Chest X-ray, PA view. Patient: 58 years old, sex M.
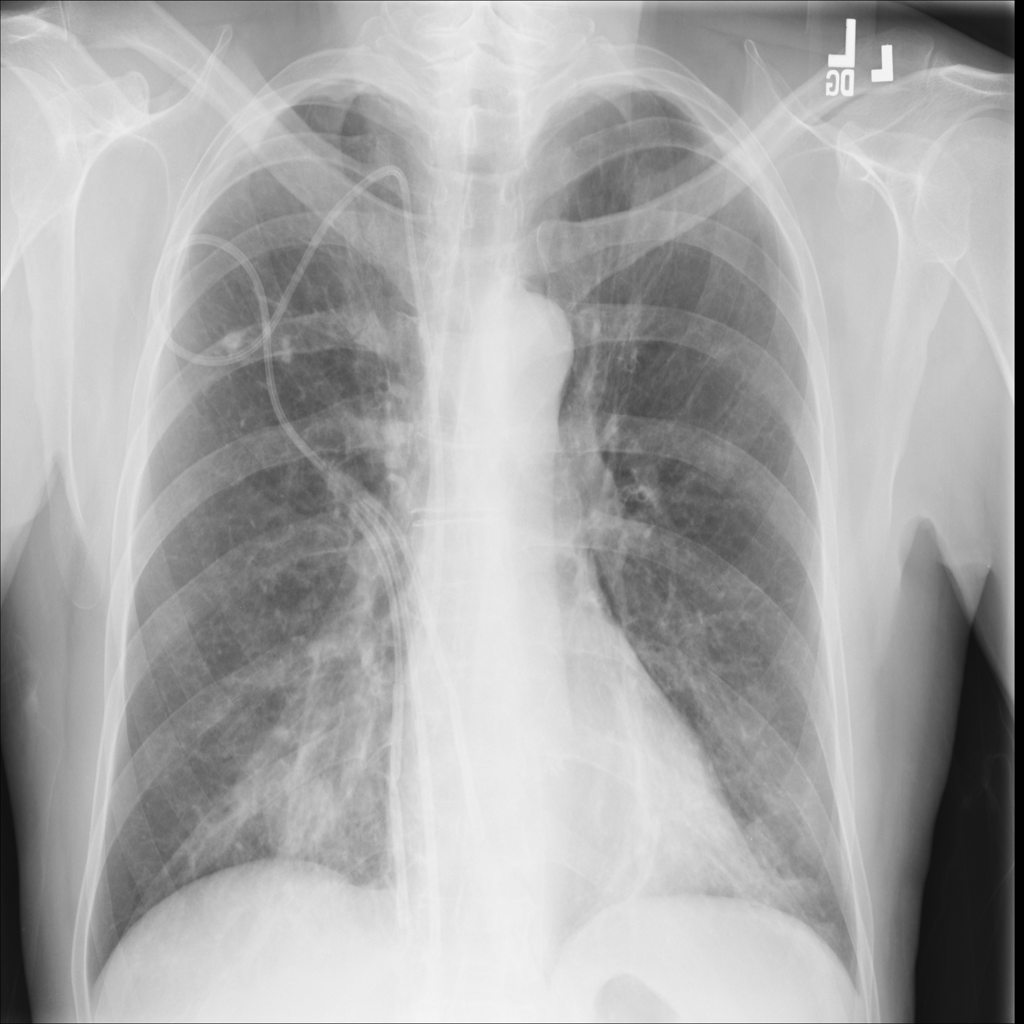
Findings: Nodule